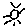
Label: sun